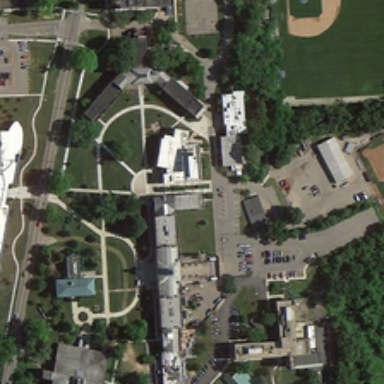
This is a satellite imagery of a place .